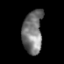
Tissue: prostate
Cell type: Epithelial cells
Senescence score: 0.3125
Nuclear area (px): 842
Mean DAPI intensity: 119.026